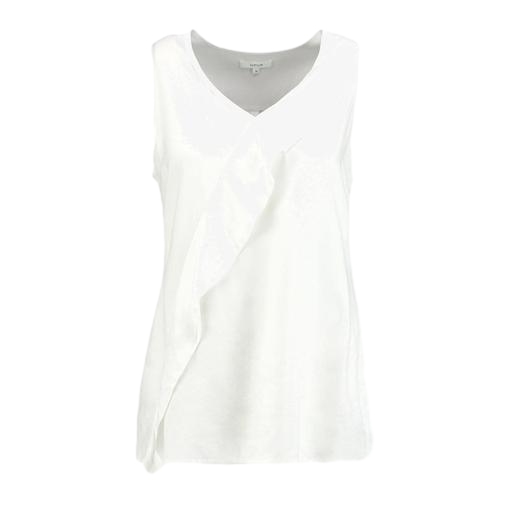
white nic+zoe top, white nic+zoe penny top, white plus size sleeveless shirt, white background